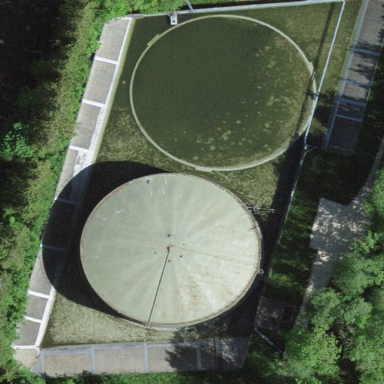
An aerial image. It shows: Storage tank with man-made structure.